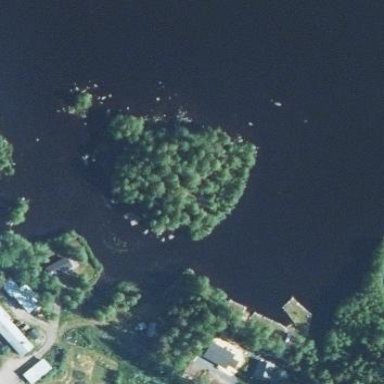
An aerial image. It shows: Islet.